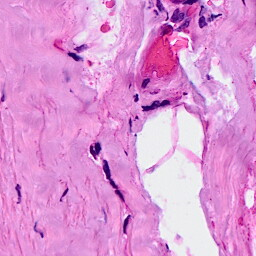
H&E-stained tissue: Breast